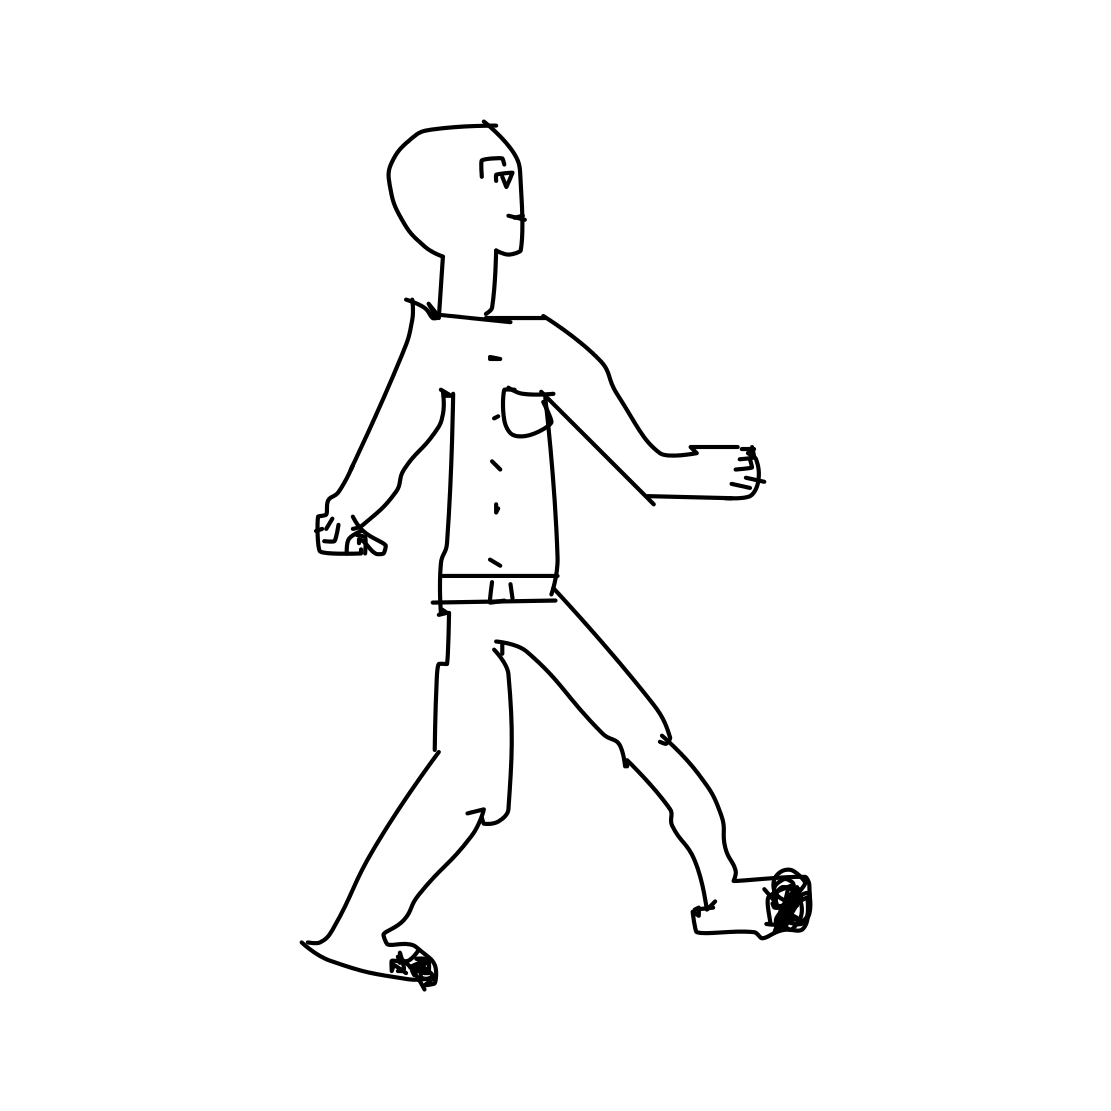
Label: person walking